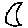
Label: moon